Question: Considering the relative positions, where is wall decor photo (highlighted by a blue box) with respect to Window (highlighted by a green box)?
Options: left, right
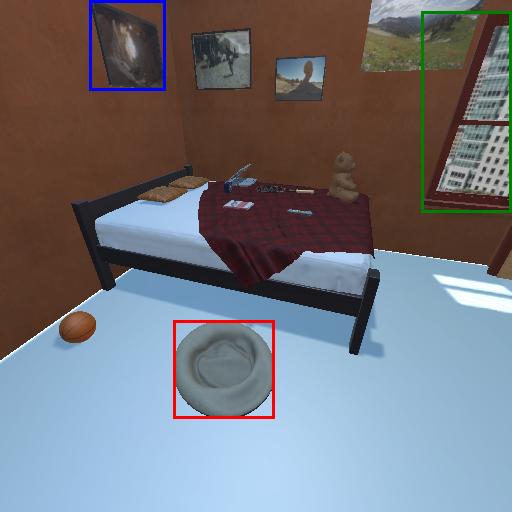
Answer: left